Interaction volume radius: 10 \u00c5
Interaction volume height: 10 \u00c5
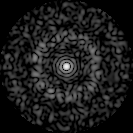
Disorder parameter: 0.8447